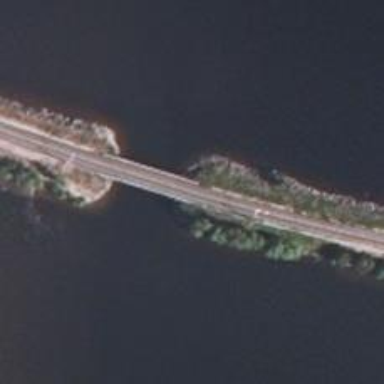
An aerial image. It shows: Bridge with railway tracks. The electrified line has continuous contact line.